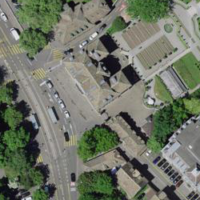
EUNIS habitat code: 54
Species observed at this site:
Asplenium ruta-muraria